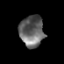
Tissue: prostate
Cell type: T cells
Senescence score: 0.3072
Nuclear area (px): 740
Mean DAPI intensity: 102.103